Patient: sex M, age 45
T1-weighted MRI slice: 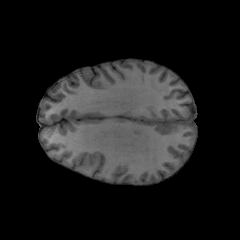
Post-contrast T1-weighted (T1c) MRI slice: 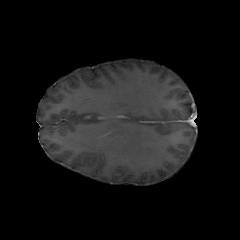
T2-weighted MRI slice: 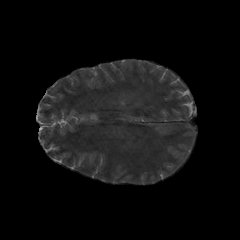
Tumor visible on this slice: no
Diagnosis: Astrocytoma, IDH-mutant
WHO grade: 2